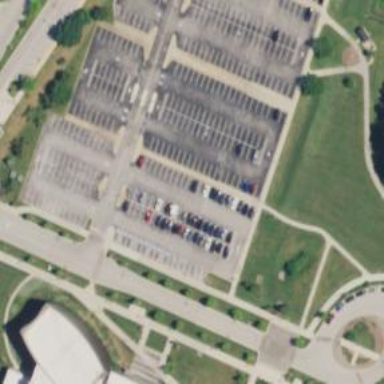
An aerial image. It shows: Parking space.